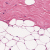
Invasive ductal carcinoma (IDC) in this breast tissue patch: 0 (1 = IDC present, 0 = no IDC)